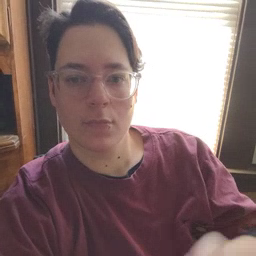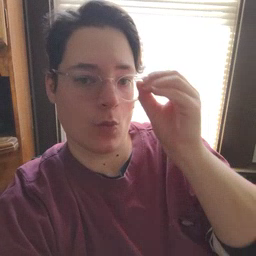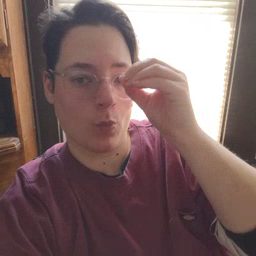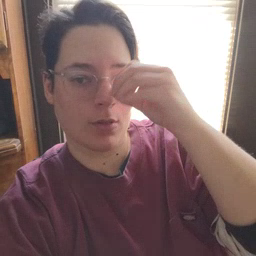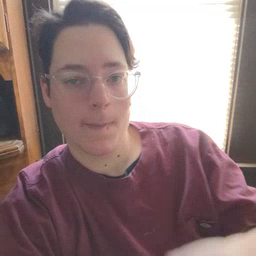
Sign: owl